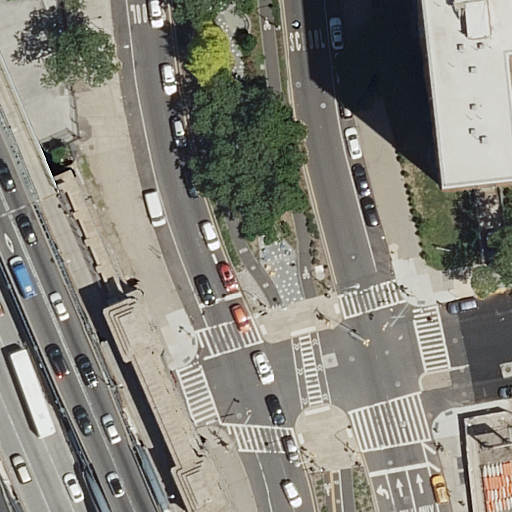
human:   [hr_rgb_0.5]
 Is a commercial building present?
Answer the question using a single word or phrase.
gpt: no

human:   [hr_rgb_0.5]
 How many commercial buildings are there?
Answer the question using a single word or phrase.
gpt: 0

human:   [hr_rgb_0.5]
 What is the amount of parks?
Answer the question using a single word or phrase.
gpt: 2

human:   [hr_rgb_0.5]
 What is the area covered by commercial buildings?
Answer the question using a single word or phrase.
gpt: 0m2

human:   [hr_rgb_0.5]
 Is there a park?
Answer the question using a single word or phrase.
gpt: yes

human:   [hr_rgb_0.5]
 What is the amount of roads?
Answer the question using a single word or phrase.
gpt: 15

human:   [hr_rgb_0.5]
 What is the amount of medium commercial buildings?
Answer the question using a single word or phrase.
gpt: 0

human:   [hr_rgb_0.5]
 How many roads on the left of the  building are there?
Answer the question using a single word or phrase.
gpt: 14

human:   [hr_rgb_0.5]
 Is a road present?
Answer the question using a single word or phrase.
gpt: yes

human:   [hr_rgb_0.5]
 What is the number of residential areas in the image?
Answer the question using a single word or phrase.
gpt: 1

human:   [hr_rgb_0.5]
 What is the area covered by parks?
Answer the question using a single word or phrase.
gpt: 1012m2

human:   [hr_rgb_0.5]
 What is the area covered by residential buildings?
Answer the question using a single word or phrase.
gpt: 591m2

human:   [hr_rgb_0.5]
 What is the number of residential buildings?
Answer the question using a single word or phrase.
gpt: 1

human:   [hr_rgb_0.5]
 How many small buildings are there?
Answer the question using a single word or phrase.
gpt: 0

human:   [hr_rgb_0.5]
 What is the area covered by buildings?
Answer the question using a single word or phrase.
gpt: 591m2

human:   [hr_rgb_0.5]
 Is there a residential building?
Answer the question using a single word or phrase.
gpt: yes

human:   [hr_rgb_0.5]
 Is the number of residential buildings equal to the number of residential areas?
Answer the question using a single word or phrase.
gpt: yes

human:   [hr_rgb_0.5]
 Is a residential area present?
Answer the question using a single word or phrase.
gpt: yes

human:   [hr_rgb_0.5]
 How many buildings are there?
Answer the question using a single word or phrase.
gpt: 1

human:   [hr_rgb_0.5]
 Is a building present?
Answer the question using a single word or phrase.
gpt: yes

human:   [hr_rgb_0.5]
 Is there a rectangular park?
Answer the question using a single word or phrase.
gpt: yes

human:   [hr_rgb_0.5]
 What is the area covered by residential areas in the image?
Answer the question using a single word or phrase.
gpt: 1621m2

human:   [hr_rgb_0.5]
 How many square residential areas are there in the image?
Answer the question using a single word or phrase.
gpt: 0

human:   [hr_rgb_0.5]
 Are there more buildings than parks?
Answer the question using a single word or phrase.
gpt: no

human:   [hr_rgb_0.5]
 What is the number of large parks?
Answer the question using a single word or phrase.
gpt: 1

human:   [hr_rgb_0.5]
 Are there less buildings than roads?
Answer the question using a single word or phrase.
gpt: yes

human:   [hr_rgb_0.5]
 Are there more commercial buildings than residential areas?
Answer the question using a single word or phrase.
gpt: no

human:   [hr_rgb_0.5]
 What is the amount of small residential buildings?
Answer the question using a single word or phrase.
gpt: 0

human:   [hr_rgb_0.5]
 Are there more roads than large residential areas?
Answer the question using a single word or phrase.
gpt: yes

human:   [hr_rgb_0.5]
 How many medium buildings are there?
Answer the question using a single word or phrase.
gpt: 0

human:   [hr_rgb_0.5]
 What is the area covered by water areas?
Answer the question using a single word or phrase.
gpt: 0m2

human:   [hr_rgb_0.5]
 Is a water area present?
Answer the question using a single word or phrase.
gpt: no

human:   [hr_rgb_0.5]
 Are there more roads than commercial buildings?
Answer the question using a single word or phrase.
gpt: yes

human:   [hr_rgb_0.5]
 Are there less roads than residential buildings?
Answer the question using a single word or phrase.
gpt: no

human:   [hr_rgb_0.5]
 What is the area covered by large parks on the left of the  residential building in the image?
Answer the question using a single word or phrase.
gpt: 675m2

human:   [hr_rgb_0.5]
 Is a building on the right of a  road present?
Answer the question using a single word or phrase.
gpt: yes

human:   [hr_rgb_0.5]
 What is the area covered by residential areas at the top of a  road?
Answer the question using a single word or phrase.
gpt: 1621m2

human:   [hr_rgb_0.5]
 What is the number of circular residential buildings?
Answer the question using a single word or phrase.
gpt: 0

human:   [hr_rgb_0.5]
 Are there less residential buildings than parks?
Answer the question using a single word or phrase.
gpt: yes

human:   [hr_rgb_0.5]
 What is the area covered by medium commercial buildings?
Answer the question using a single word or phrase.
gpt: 0m2

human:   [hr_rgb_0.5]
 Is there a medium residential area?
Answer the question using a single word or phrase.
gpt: no

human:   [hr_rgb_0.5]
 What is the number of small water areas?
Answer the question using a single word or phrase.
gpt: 0

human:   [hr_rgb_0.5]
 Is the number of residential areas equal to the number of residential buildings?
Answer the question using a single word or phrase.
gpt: yes

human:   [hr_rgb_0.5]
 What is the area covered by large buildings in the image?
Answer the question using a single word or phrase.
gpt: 591m2

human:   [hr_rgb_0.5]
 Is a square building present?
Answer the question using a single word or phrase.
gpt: no

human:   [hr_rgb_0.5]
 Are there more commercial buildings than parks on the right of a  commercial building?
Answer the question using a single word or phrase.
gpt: no

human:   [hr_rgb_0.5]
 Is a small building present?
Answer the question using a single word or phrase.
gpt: no

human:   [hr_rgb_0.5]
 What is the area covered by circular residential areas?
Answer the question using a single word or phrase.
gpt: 0m2

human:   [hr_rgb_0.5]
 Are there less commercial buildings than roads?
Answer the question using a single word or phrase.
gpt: yes

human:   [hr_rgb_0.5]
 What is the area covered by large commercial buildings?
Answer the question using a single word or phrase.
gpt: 0m2

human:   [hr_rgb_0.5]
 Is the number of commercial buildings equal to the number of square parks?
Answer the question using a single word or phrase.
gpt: yes

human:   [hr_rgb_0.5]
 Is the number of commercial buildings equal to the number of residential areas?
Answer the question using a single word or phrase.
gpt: no

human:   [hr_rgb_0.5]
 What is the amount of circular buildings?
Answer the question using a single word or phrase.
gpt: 0

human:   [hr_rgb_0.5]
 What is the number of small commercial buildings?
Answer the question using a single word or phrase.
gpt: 0

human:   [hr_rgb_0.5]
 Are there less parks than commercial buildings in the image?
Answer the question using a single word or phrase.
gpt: no

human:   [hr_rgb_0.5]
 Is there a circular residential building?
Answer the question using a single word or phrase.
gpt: no

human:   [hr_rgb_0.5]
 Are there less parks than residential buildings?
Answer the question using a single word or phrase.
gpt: no

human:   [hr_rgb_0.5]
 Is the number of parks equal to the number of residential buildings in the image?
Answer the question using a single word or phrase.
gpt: no

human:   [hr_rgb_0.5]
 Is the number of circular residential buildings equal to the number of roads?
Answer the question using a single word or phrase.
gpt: no

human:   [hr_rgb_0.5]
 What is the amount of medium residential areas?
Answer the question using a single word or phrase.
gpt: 0

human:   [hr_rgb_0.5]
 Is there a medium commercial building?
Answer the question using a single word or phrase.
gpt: no

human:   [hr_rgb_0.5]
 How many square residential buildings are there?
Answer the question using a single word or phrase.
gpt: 0

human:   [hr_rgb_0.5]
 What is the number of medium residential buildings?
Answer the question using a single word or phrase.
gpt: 0

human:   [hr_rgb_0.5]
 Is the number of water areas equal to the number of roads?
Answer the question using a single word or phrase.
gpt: no